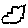
Label: cloud